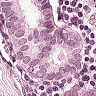
Metastatic tissue present: yes